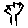
Label: tree